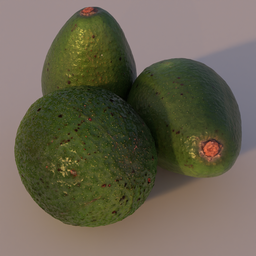
Label: nature